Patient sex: M
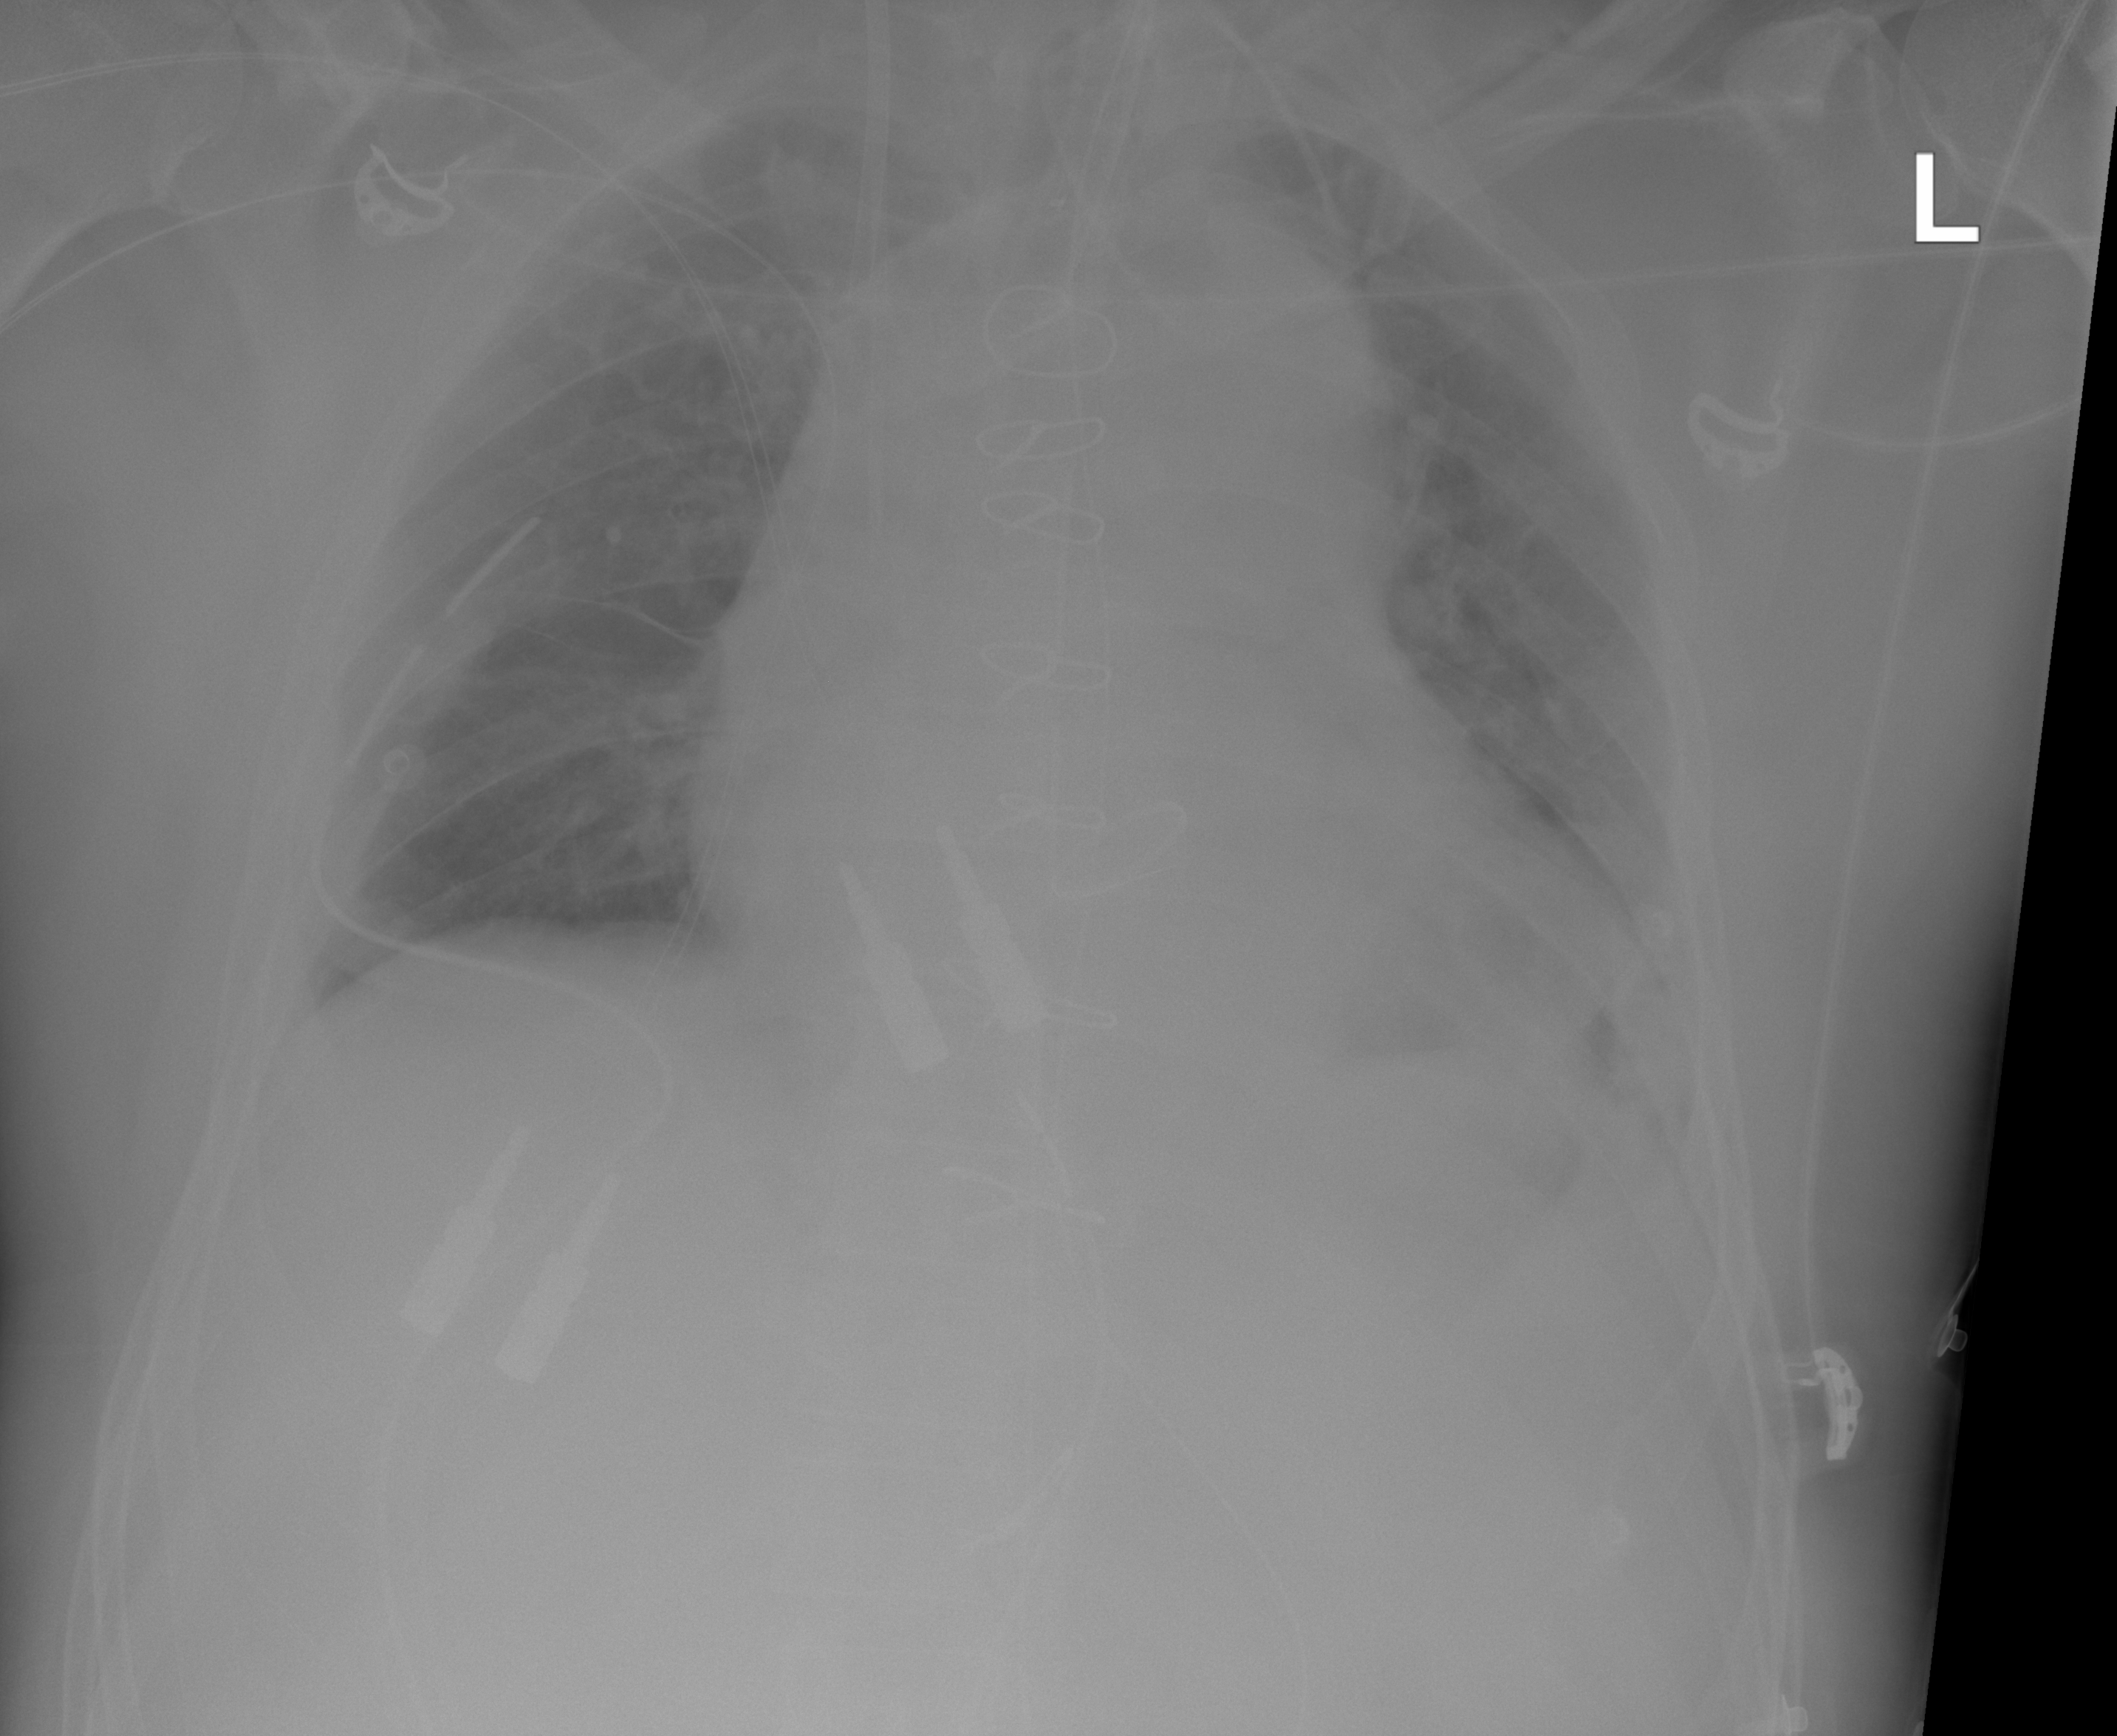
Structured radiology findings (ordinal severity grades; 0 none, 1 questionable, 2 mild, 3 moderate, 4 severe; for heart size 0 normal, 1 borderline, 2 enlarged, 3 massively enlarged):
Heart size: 2
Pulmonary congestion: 0
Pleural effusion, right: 0
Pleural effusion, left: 2
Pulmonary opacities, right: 0
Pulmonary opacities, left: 0
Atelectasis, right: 0
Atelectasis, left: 2